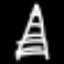
Label: The Eiffel Tower